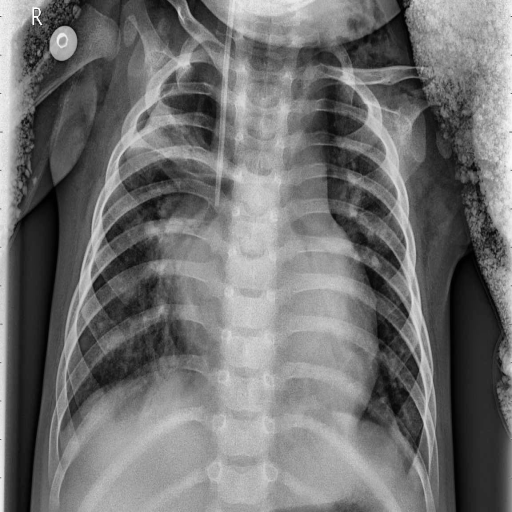
Finding: PNEUMONIA